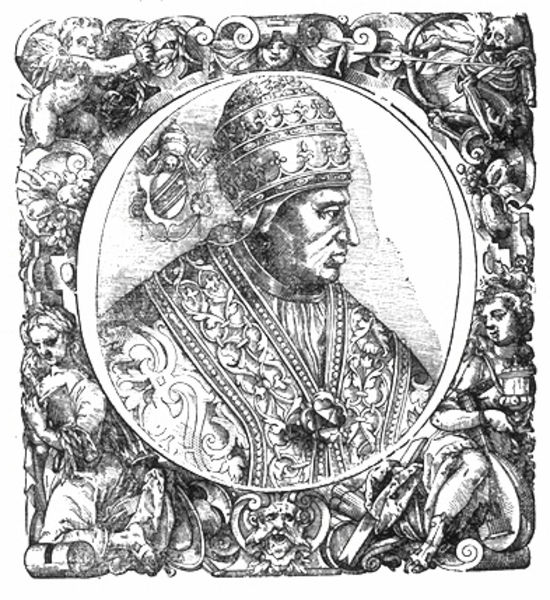
Titel: Bildnis des Papstes Innozenz VII.
Künstler: Tobias Stimmer
Institution: (Seriendruck)
Schlagwörter: flügel, mann, schatten, umhang, frauen, mädchen, frau, hut, licht, mund, nase, profil, schmuck, schwarz, skizze, weiss, blick, rose, haube, muster, ornament, alt, hemd, mütze, augen, gesicht, johannes, kragen, rahmen, tod, bildnis, portrait, porträt, auge, gewand, mantel, reich, stickerei, gitarre, instrumente, musik, brosche, krone, renaissance, kinder, kreis, oval, rund, runf, tondo, engel, putto, bogen, kette, grafik, graphik, linien, figuren, bischof, kaiser, papst, ernst, ornamente, robe, junge, wange, maske, buch, medaillon, druck, druckgraphik, hochdruck, radierung, stich, portait, bleistift, helm, herrscher, kardinal, dämon, lorbeer, brokat, wappen, skelett, totenkopf, voluten, portät, teufel, mittelalter, urban, mitra, tiara, laute, saiteninstrument, bänder, amor, emblem, putten, kupferstich, pute, puto, pfeil, klee, ornat, würdevoll, heiligenbild, gerippe, gebetbuch, masken, mächtig, zitter, fibel, vignette, tassel, pius, schiessen, bischoff, schwarzlinienschnitt, maskeron, papstwappen, past, od, holschnitt, mira, putto maske